An envelope spectrum derived from a bearing vibration measurement is shown; the reference markers locate BPFO, BPFI, BSF and FTF for this bearing geometry and shaft speed. Classify the bearing condition as one of: normal, inner_race, outer_race, ball.
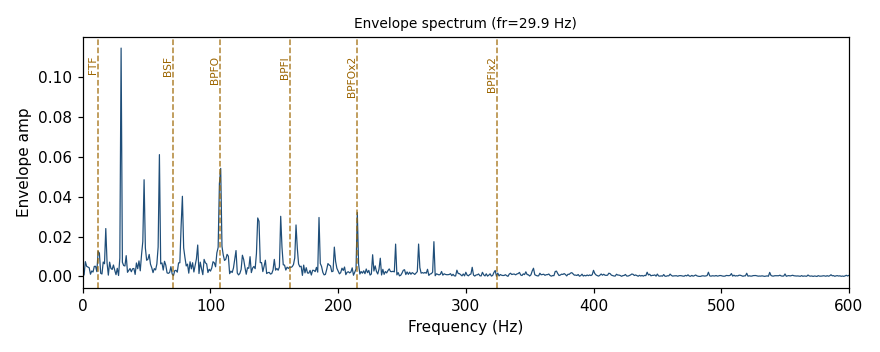
Answer: outer_race